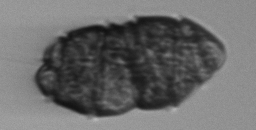
Label: Margalefidinium